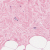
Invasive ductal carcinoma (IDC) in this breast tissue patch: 0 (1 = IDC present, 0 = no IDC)